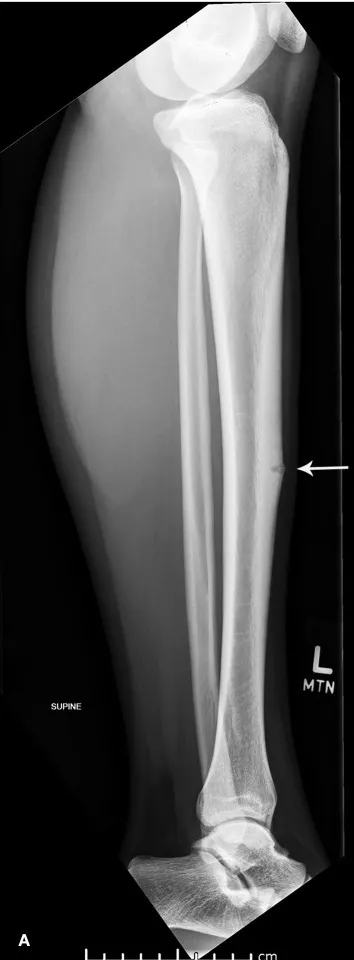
Lateral x-ray of left.
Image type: radiology (x_ray)